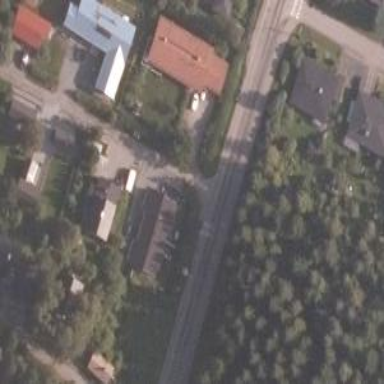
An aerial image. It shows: Cycleway.